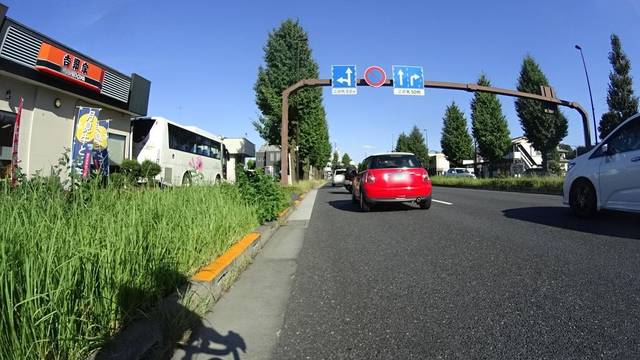
Region: Japan
Coordinates: 35.689, 139.507